Question: I'm implementing WebSite using asp.net.
I configured Membership Database by aspnet_regsql.exe.
Here is the Database Diagram that aspnet_regsql made.

I want to construct the data with below column
'''
**[U.UserName, M.Email, M.LastLoginDate, R.RoleName ]**
aspnet_Users AS U
aspnet_UsersInRols AS UR
aspnet_Roles AS R
aspnet_Membership As M
'''
I dont know how can i make join these tables.
Can you please give me advice how can i configure the SQL Syntax ??
I tried this Query but there is no right result.
'''
SELECT U.UserName, M.Email, M.LastLoginDate, R.RoleName
FROM aspnet_Users AS U,
aspnet_UsersInRoles AS UR,
aspnet_Roles AS R,
aspnet_Membership AS M
WHERE U.UserId = UR.UserId AND UR.RoleId = R.RoleId AND U.UserId = M.UserId
'''
Thank you in advance.
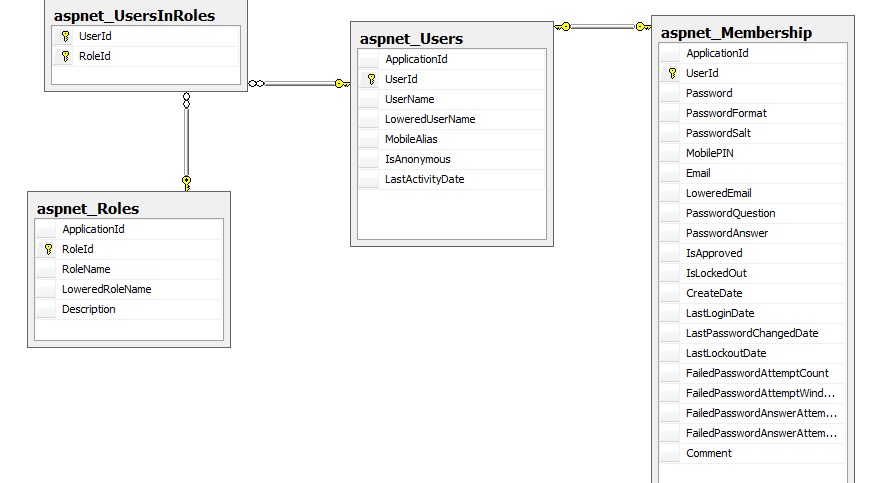
Answer: '''
SELECT
u.UserName,
m.Email,
m.LastLoginDate,
r.RoleName
FROM
aspnet_Users u
LEFT JOIN
aspnet_Membership m
ON u.UserId = m.UserId
LEFT JOIN
aspnet_UsersInRoles ur
ON u.UserId = ur.UserId
INNER JOIN
aspnet_Roles r
ON ur.RoleId = r.RoleId
'''
The tables 'aspnet_Membership' and 'aspnet_UsersInRoles' are left joined as I don't know if they will have details in for every user.